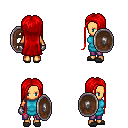
a pixel art fantasy rpg character, female body template, human, tanned skin, teal tunic, magenta pants, red extra-long hairstyle, metal gloves, gray slippers, shield, four views (front, back, left, right), 2x2 character sprite sheet, small pixel art, hard edges, no anti-aliasing